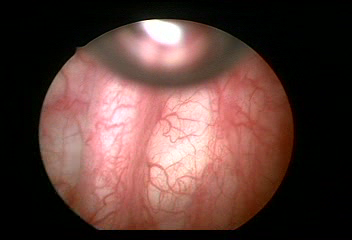
Modality: WLC
Class: Normal mucosa
Bladder cancer association: No